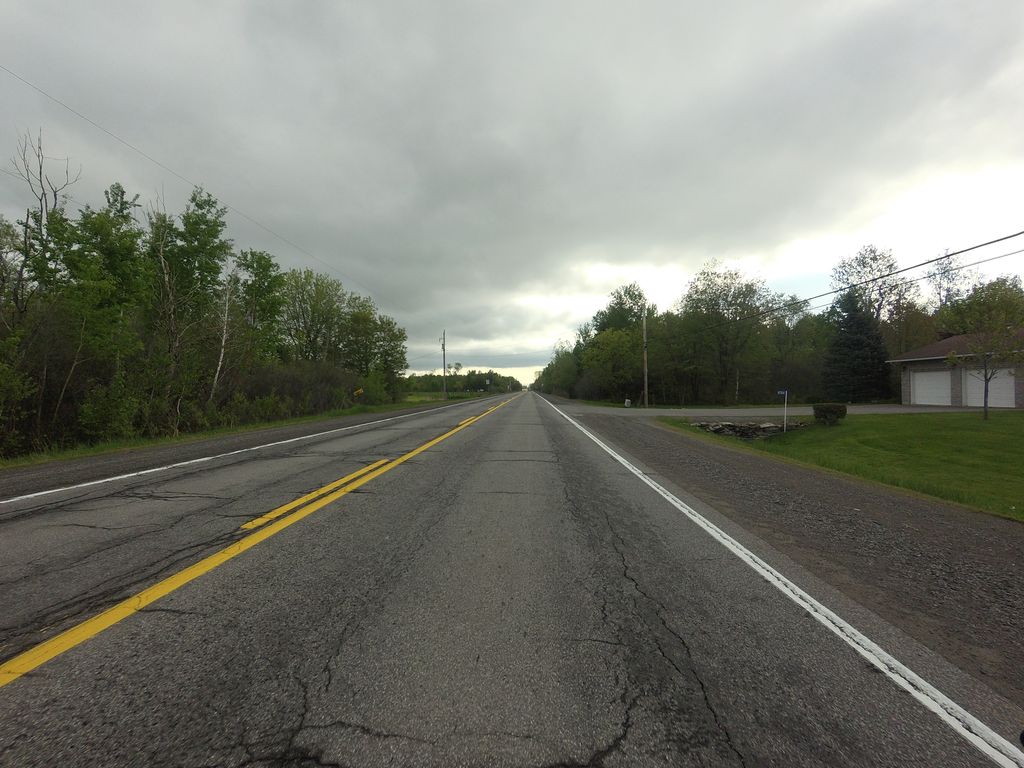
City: ottawa-gatineau